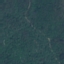
Land use / land cover: Forest